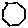
Label: hexagon